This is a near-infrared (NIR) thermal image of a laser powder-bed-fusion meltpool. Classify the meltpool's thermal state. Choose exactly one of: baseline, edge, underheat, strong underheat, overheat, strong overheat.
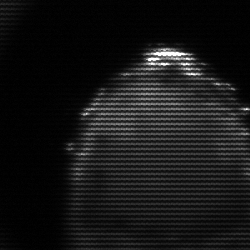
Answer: edge